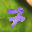
Label: 7